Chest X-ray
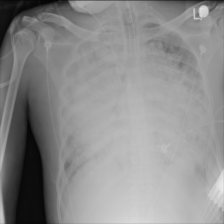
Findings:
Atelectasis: negative
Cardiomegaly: negative
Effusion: negative
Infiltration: positive
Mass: negative
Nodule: positive
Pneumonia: negative
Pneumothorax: negative
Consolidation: negative
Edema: negative
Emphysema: negative
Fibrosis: negative
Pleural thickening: negative
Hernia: negative